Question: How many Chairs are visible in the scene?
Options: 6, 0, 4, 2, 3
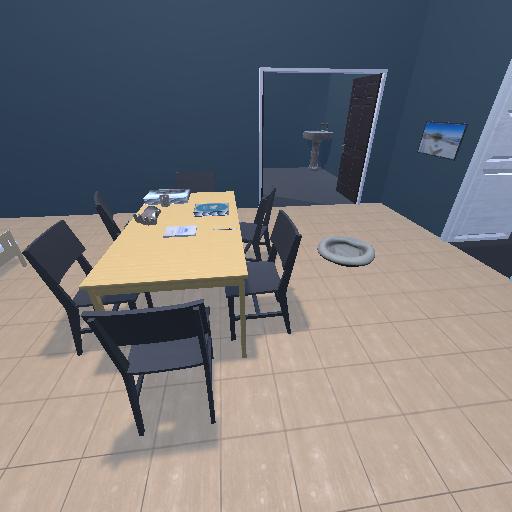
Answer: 6